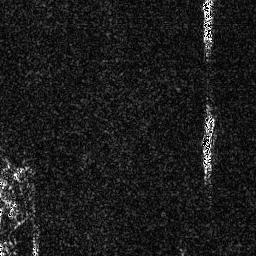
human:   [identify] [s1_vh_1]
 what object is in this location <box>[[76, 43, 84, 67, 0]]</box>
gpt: <ref>1 medium ship at the right</ref>